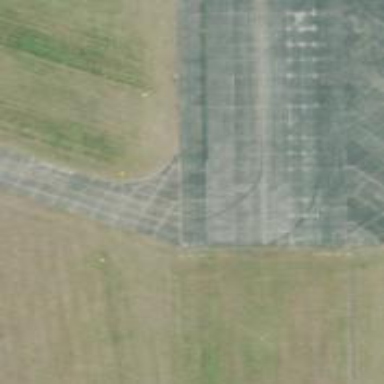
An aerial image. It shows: Image of taxiway at airport.